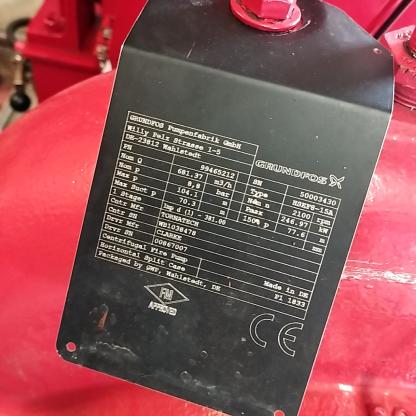
Klasa: tabliczka-znamionowa